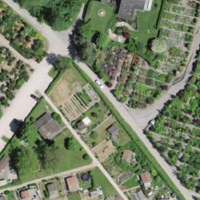
EUNIS habitat code: 53
Species observed at this site:
Prunus lusitanica